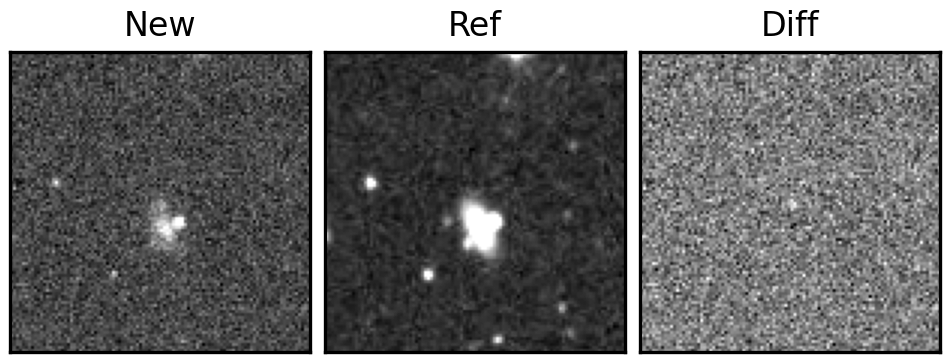
Label: real